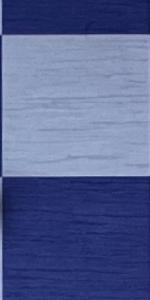
Label: Empty